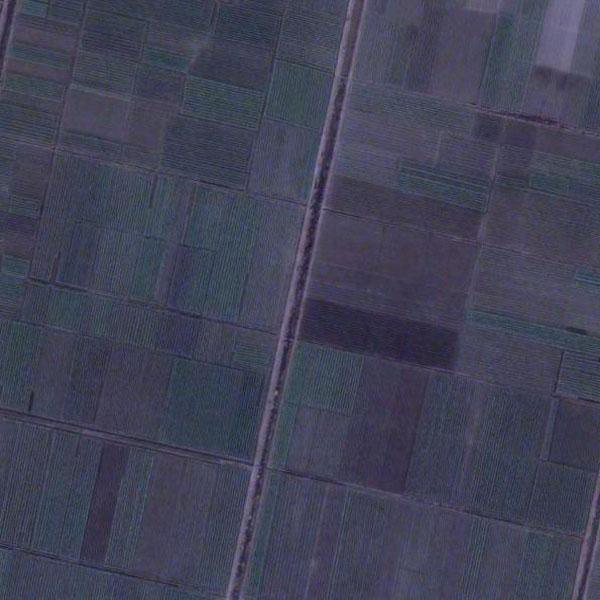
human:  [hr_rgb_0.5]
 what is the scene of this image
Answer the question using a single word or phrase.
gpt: farmland